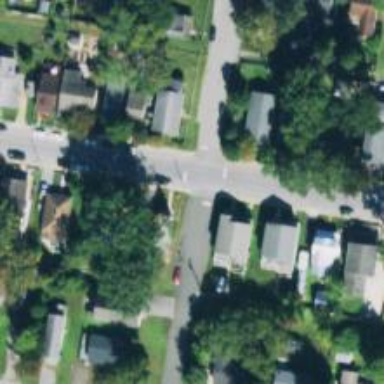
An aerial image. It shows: Unmarked road crossing.